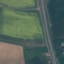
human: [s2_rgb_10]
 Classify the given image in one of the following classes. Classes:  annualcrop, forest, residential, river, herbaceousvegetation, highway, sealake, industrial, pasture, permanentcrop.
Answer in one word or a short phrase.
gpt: Highway